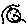
Label: smiley face